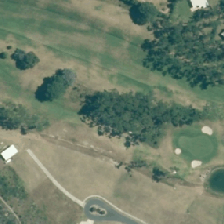
Land cover: urban_parkland